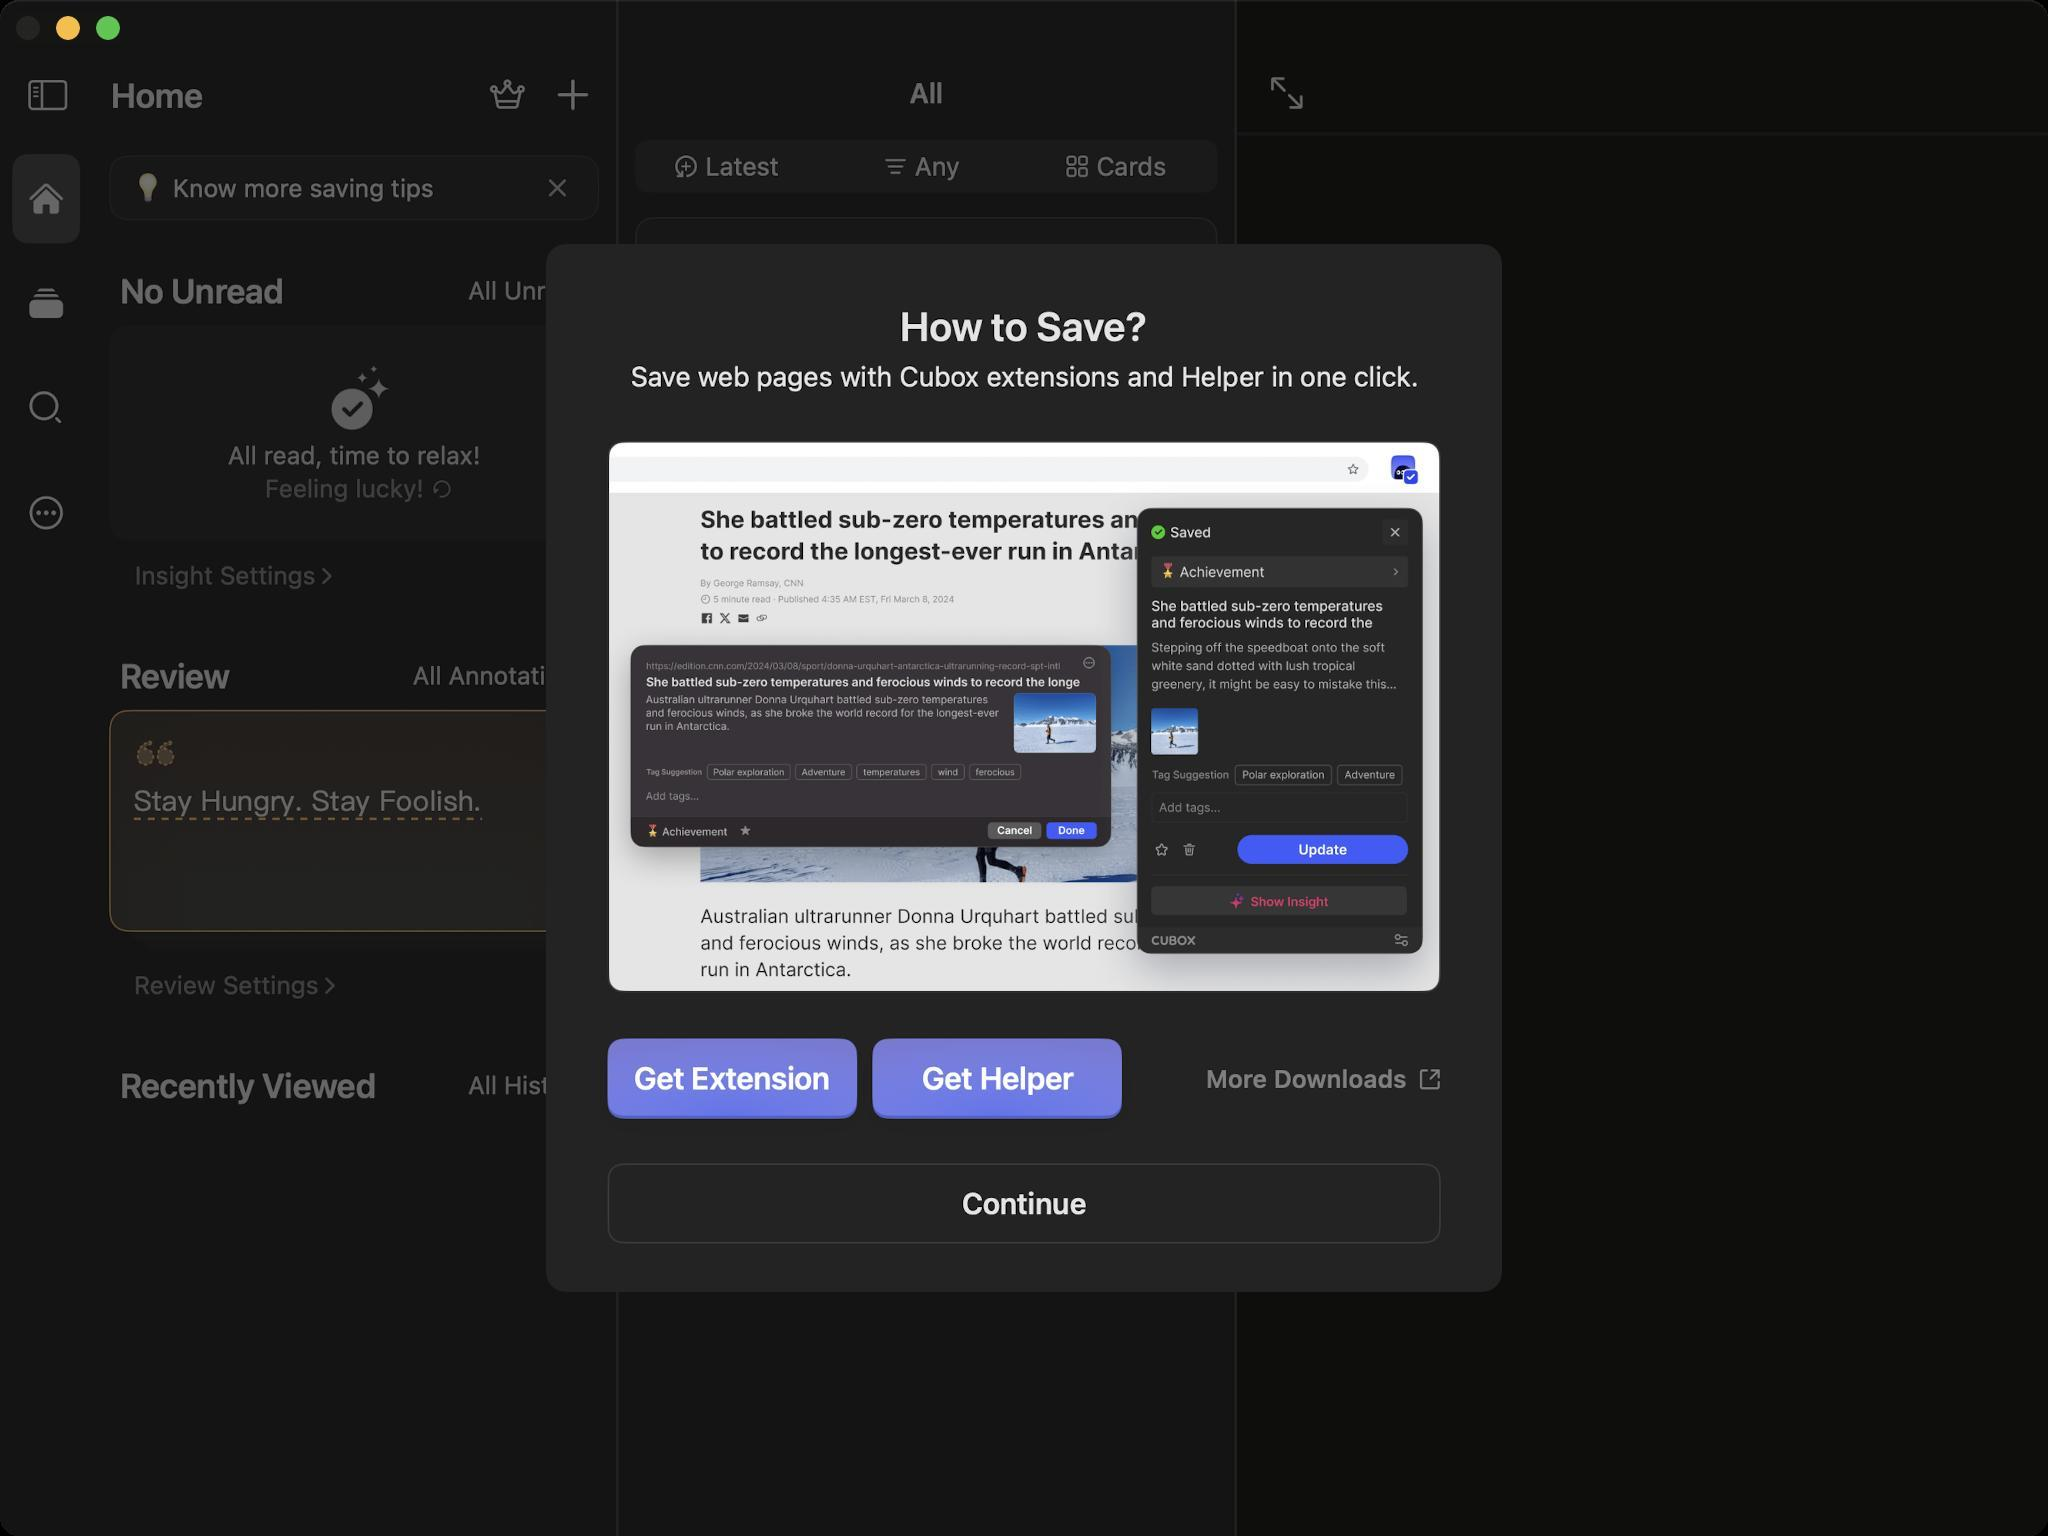
Accessibility tree:
{"name": "Cubox", "role": "AXWindow", "description": null, "role_description": "standard window", "value": null, "position": "352.00;95.00", "size": "1024;768", "children": [{"name": null, "role": "AXGroup", "description": null, "role_description": "group", "value": null, "position": "0.00;0.00", "size": "1024;768", "children": [{"name": null, "role": "AXGroup", "description": null, "role_description": "group", "value": null, "position": "0.00;0.00", "size": "1024;768", "children": []}]}, {"name": null, "role": "AXButton", "description": null, "role_description": "close button", "value": null, "position": "7.00;6.00", "size": "14;16", "children": []}, {"name": null, "role": "AXButton", "description": null, "role_description": "zoom button", "value": null, "position": "47.00;6.00", "size": "14;16", "children": [{"name": null, "role": "AXGroup", "description": null, "role_description": "group", "value": null, "position": "47.00;6.00", "size": "14;16", "children": [{"name": null, "role": "AXGroup", "description": null, "role_description": "group", "value": null, "position": "47.00;6.00", "size": "14;16", "children": []}]}]}, {"name": null, "role": "AXButton", "description": null, "role_description": "minimize button", "value": null, "position": "27.00;6.00", "size": "14;16", "children": []}, {"name": null, "role": "AXSheet", "description": null, "role_description": "sheet", "value": null, "position": "273.00;122.00", "size": "478;524", "children": [{"name": null, "role": "AXGroup", "description": null, "role_description": "group", "value": null, "position": "273.00;122.00", "size": "478;524", "children": [{"name": null, "role": "AXGroup", "description": null, "role_description": "group", "value": null, "position": "273.00;122.00", "size": "478;524", "children": [{"name": null, "role": "AXStaticText", "description": "How to Save?", "role_description": "text", "value": null, "position": "450.10;146.64", "size": "124;32", "children": []}, {"name": null, "role": "AXStaticText", "description": "Save web pages with Cubox extensions and Helper in one click.", "role_description": "text", "value": null, "position": "315.35;178.98", "size": "394;18", "children": []}, {"name": null, "role": "AXStaticText", "description": "Get Extension", "role_description": "text", "value": null, "position": "316.89;530.10", "size": "98;18", "children": []}, {"name": null, "role": "AXStaticText", "description": "Get Helper", "role_description": "text", "value": null, "position": "460.88;530.10", "size": "76;18", "children": []}, {"name": null, "role": "AXButton", "description": "More Downloads", "role_description": "button", "value": null, "position": "608.72;532.41", "size": "112;15", "children": []}, {"name": null, "role": "AXStaticText", "description": "Continue", "role_description": "text", "value": null, "position": "480.90;593.24", "size": "62;18", "children": []}]}]}]}]}